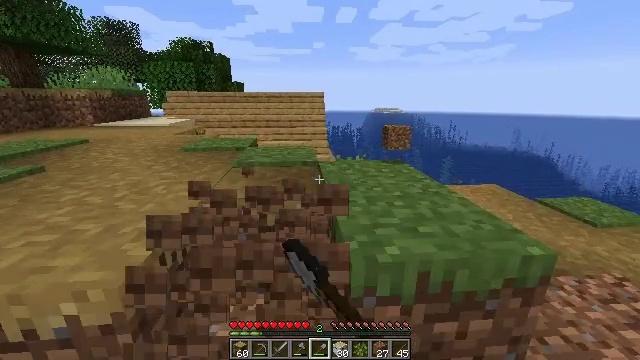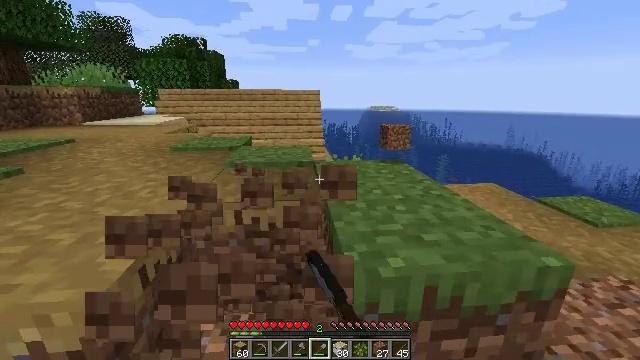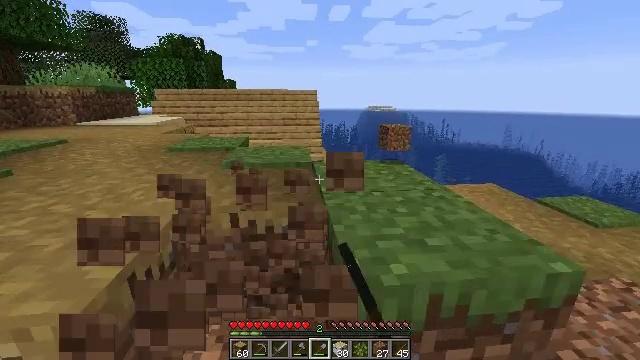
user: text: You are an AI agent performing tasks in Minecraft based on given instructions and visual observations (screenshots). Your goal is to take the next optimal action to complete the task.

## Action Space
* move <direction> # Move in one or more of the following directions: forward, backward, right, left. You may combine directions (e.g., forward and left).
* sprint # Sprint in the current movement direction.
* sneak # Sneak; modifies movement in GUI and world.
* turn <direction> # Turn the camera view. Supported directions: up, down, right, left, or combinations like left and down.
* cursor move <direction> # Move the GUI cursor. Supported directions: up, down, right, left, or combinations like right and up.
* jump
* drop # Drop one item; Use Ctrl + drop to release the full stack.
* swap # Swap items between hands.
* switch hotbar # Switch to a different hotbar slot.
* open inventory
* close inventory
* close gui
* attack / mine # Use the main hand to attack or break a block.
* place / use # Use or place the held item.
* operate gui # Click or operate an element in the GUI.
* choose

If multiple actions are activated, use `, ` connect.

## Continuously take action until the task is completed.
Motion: motion action
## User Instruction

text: Mine the grass path to create a new path.
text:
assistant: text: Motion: attack / mine
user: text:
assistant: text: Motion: attack / mine
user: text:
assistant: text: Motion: attack / mine